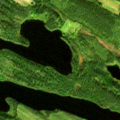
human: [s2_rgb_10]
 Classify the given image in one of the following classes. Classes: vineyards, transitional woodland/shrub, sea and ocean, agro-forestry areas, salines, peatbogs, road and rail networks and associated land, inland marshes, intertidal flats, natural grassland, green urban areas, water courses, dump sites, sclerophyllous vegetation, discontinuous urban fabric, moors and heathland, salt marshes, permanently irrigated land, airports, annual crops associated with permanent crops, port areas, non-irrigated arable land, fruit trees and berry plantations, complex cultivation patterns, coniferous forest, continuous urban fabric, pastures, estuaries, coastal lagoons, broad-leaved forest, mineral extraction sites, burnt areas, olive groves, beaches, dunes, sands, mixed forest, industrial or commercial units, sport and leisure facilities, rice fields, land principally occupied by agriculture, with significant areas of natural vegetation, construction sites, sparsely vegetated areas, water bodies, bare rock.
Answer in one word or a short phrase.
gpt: coniferous forest, transitional woodland/shrub, water bodies